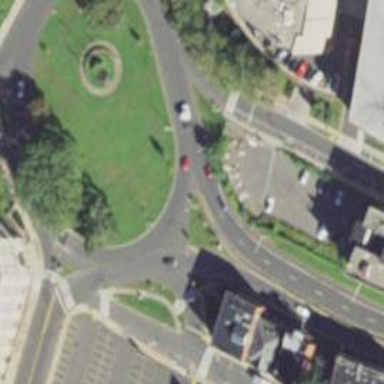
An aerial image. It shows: Circular junction with give way road.